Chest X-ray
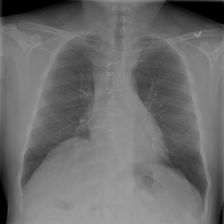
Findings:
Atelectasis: positive
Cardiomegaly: negative
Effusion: negative
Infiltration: negative
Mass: positive
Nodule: negative
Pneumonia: negative
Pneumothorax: negative
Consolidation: negative
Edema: negative
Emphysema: negative
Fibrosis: negative
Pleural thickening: negative
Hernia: negative